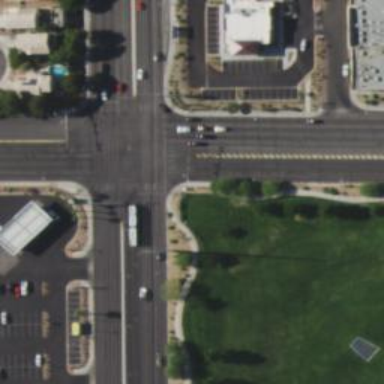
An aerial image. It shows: Solid stop line on the road.